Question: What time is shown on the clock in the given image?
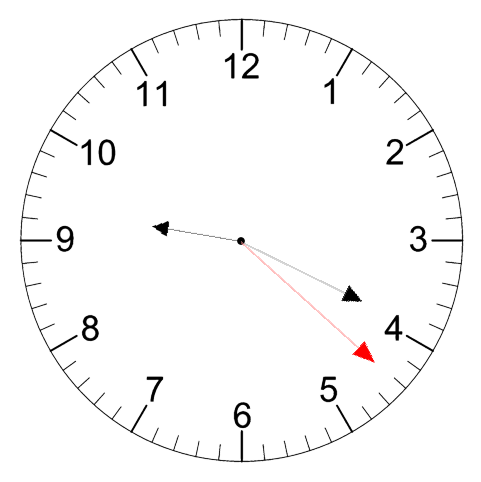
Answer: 09:19:22